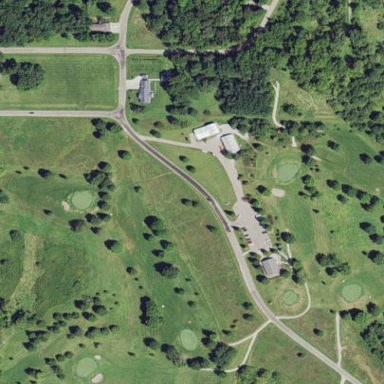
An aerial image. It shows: Golf course.